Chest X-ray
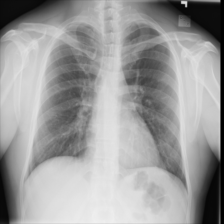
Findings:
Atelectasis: negative
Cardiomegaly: negative
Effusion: negative
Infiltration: negative
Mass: negative
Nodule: negative
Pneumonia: negative
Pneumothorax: negative
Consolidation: negative
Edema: negative
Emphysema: negative
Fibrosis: negative
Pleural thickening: negative
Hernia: negative